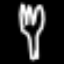
Label: fork